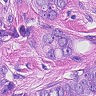
Metastatic tissue present: yes